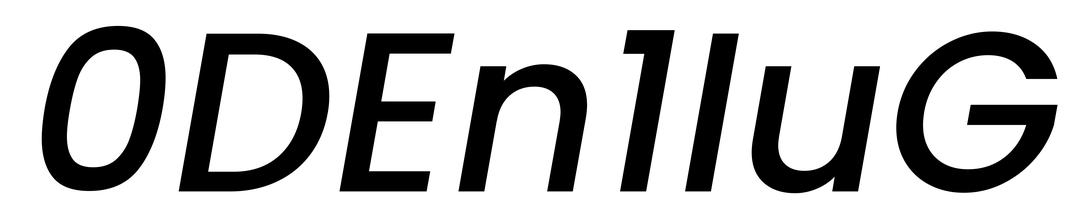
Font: Poppins-MediumItalic